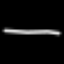
Label: line